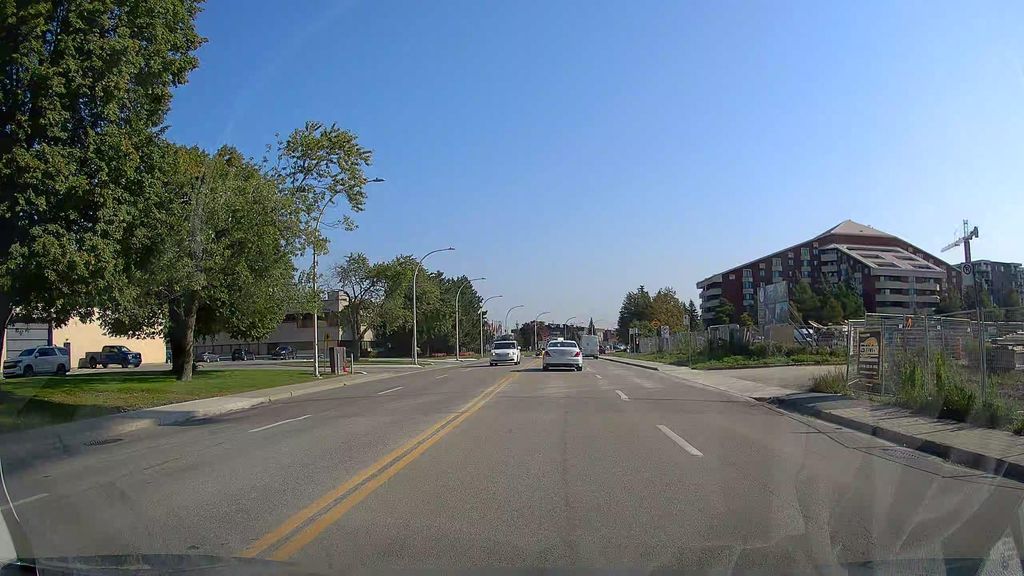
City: montreal